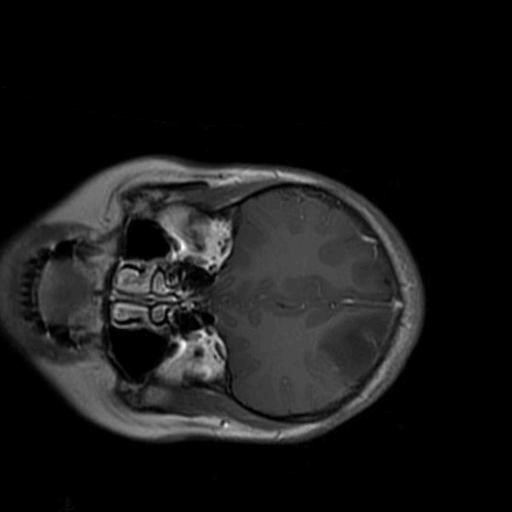
Label: brain_glioma